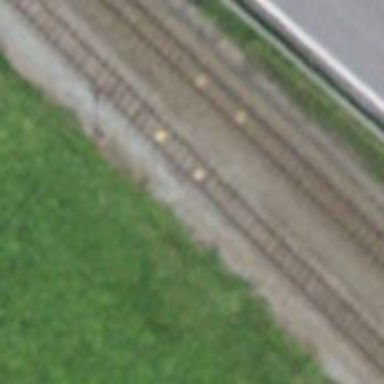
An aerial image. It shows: Narrow-gauge railway siding with electrified contact lines. It consists of one track.